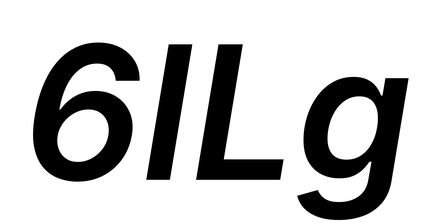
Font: Inter-Italic_SemiBold_Italic